Question: Say I have the following data template:
'''
<DataTemplate x:Key="ItemTemplate">
<StackPanel>
<Grid Height="95" Width="446" HorizontalAlignment="Left" ShowGridLines="false" RenderTransformOrigin="0.3,0.526">
<Grid.RowDefinitions>
<RowDefinition Height="100"/>
</Grid.RowDefinitions>
<Grid.ColumnDefinitions>
<ColumnDefinition Width="100"/>
<ColumnDefinition Width="200"/>
</Grid.ColumnDefinitions>
<Image Source="{Binding categoryimage}" Height="100" Grid.Row="0" Grid.Column="0" />
<TextBlock Text="{Binding categoryname}" Grid.Row="0" Grid.Column="1" VerticalAlignment="Center" Margin="8,0,-46,0" FontSize="26.667"/>
<toolkit:ContextMenuService.ContextMenu>
<toolkit:ContextMenu Name="MyContextMenu">
<toolkit:MenuItem Header="Delete console" Click="contextMenuAction_Click"/>
</toolkit:ContextMenu>
</toolkit:ContextMenuService.ContextMenu>
</Grid>
</StackPanel>
</DataTemplate>
'''
I want to handle when the context menu item is clicked. How would I access the list item as a class object (if this makes sense?)
I've tried the following code, however it's giving me a NullReferenceException exception:
'''
Private Sub contextMenuAction_Click(sender As System.Object, e As System.Windows.RoutedEventArgs)
Dim c As classes.consoles = listBoxview.SelectedItem
MessageBox.Show(c.categoryname)
End Sub
'''

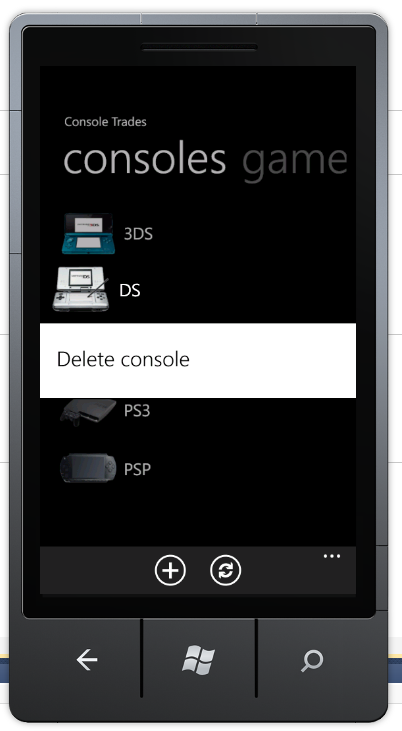
Answer: You might be able to get the parent item using the Visual Tree Helper, as detailed in the following thread :-
<URL>